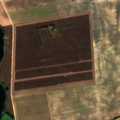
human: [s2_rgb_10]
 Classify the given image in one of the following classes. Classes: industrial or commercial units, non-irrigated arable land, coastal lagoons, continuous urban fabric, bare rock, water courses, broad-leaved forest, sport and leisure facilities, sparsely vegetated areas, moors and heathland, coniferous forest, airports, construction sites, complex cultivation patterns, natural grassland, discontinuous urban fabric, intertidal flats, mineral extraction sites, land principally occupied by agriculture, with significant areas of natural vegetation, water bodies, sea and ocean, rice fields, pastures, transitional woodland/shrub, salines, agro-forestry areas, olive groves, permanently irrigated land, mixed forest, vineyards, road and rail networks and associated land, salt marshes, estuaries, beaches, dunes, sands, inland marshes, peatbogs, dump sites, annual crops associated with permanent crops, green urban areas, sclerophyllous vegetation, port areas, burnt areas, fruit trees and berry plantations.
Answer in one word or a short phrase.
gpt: non-irrigated arable land, pastures, water bodies